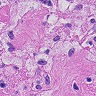
Metastatic tissue present: yes